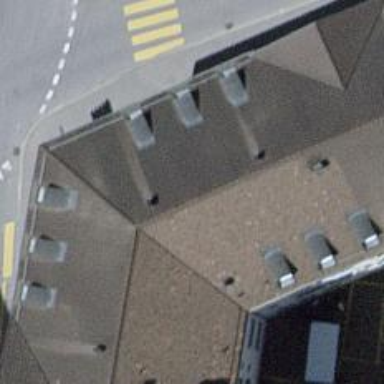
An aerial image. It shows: Restaurant.